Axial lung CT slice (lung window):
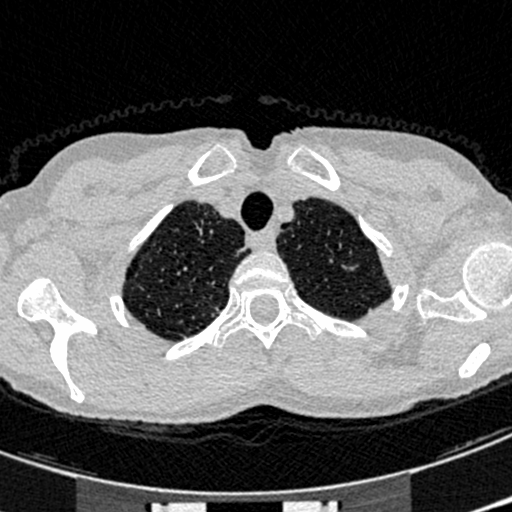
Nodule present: no